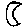
Label: moon